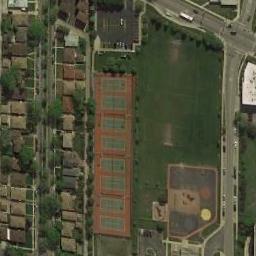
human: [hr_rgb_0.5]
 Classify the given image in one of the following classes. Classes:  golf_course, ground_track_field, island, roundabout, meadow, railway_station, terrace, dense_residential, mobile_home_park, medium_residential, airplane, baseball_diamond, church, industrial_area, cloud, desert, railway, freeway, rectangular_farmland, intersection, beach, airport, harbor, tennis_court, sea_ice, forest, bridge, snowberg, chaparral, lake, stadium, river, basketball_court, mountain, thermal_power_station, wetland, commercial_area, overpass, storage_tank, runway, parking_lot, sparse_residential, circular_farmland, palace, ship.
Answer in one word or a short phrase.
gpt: tennis_court